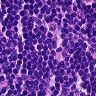
Metastatic tissue present: no